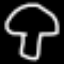
Label: mushroom